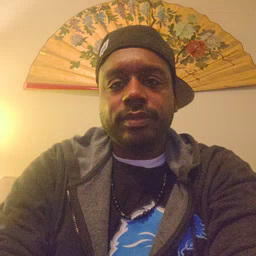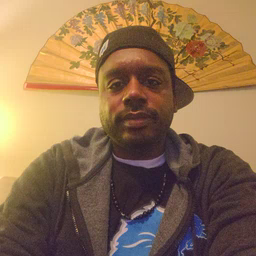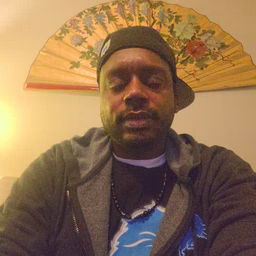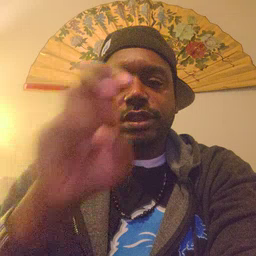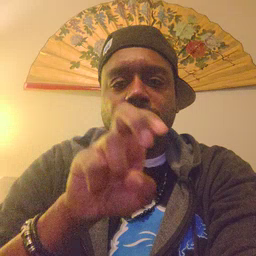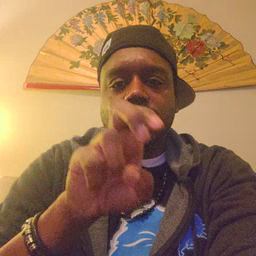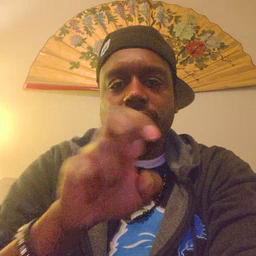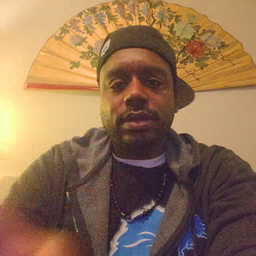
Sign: chair